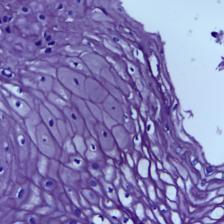
Diagnosis: OSCC